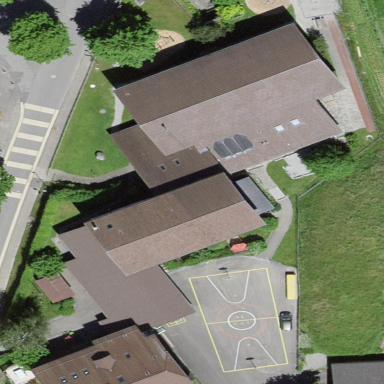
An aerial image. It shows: School.